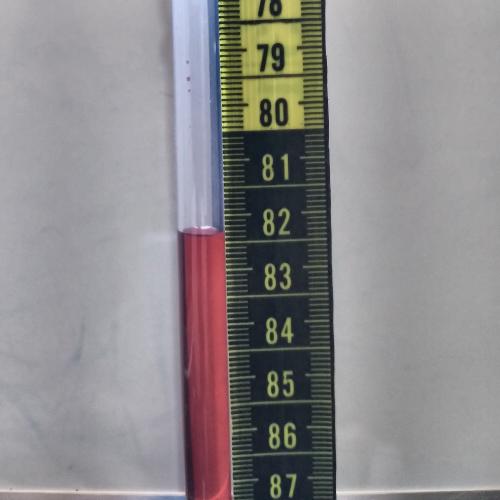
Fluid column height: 82.4 cm